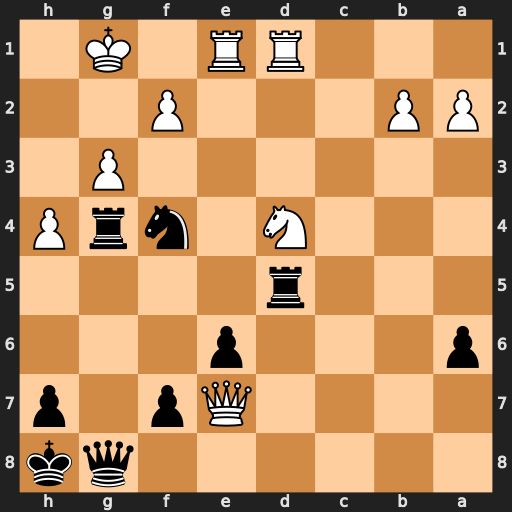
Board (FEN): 6qk/4Qp1p/p3p3/3r4/3N1nrP/6P1/PP3P2/3RR1K1
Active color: b
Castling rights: -
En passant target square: -
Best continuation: Rxg3+ fxg3 Qxg3+ Kf1 Qg2#